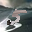
Label: 5